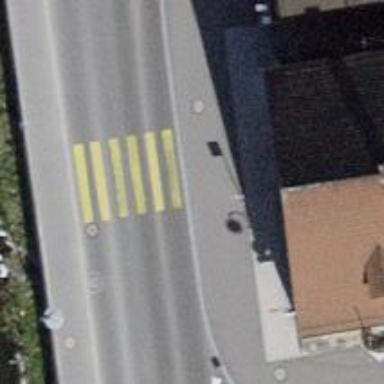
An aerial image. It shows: Zebra crossing on footway.